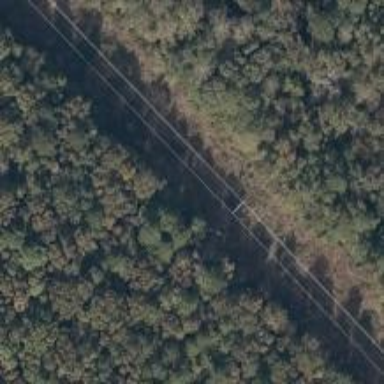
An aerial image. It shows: Power pole.